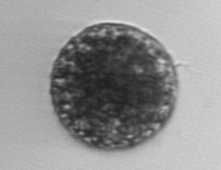
Label: Vicicitus_globosus